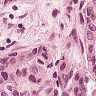
Metastatic tissue present: yes